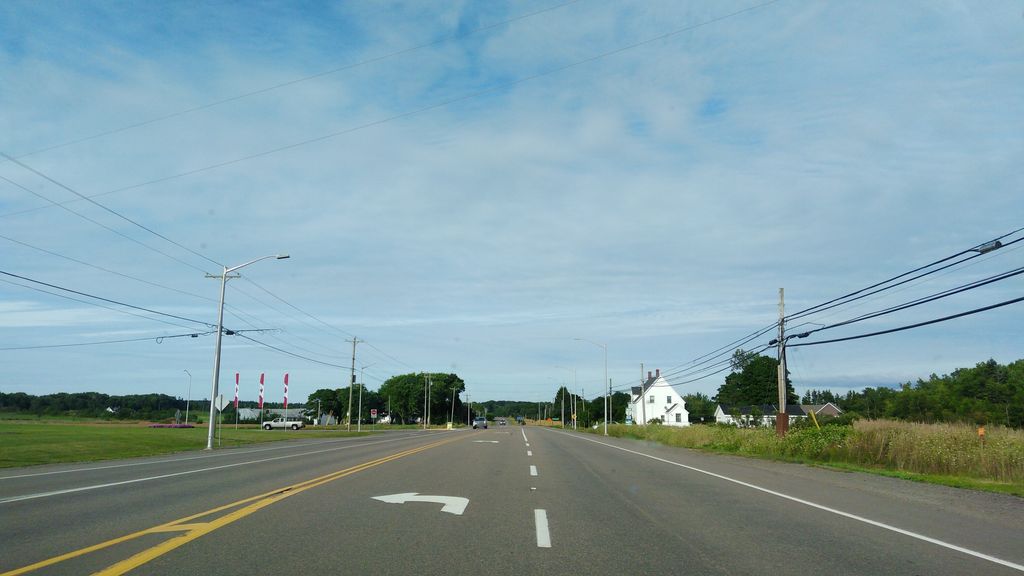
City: charlottetown